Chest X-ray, PA view. Patient: 50 years old, sex F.
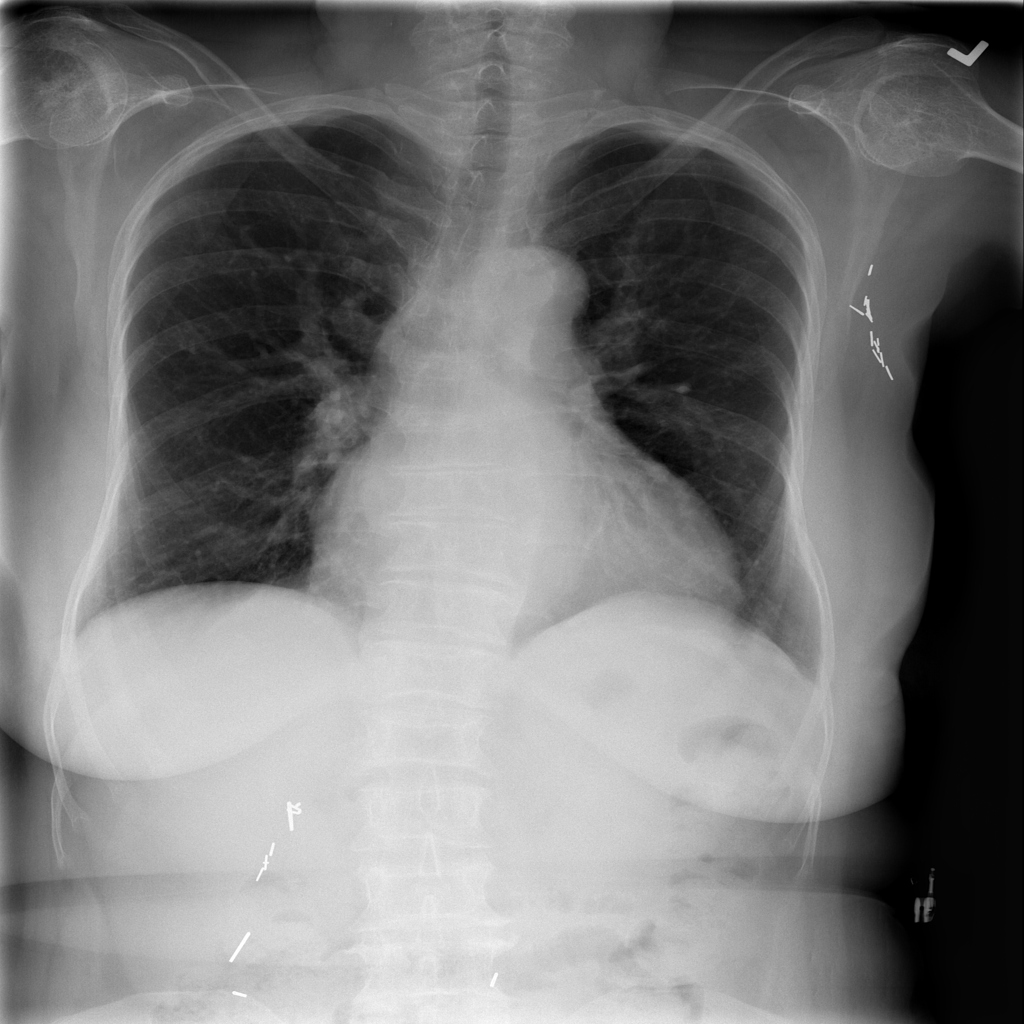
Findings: Cardiomegaly